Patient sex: M
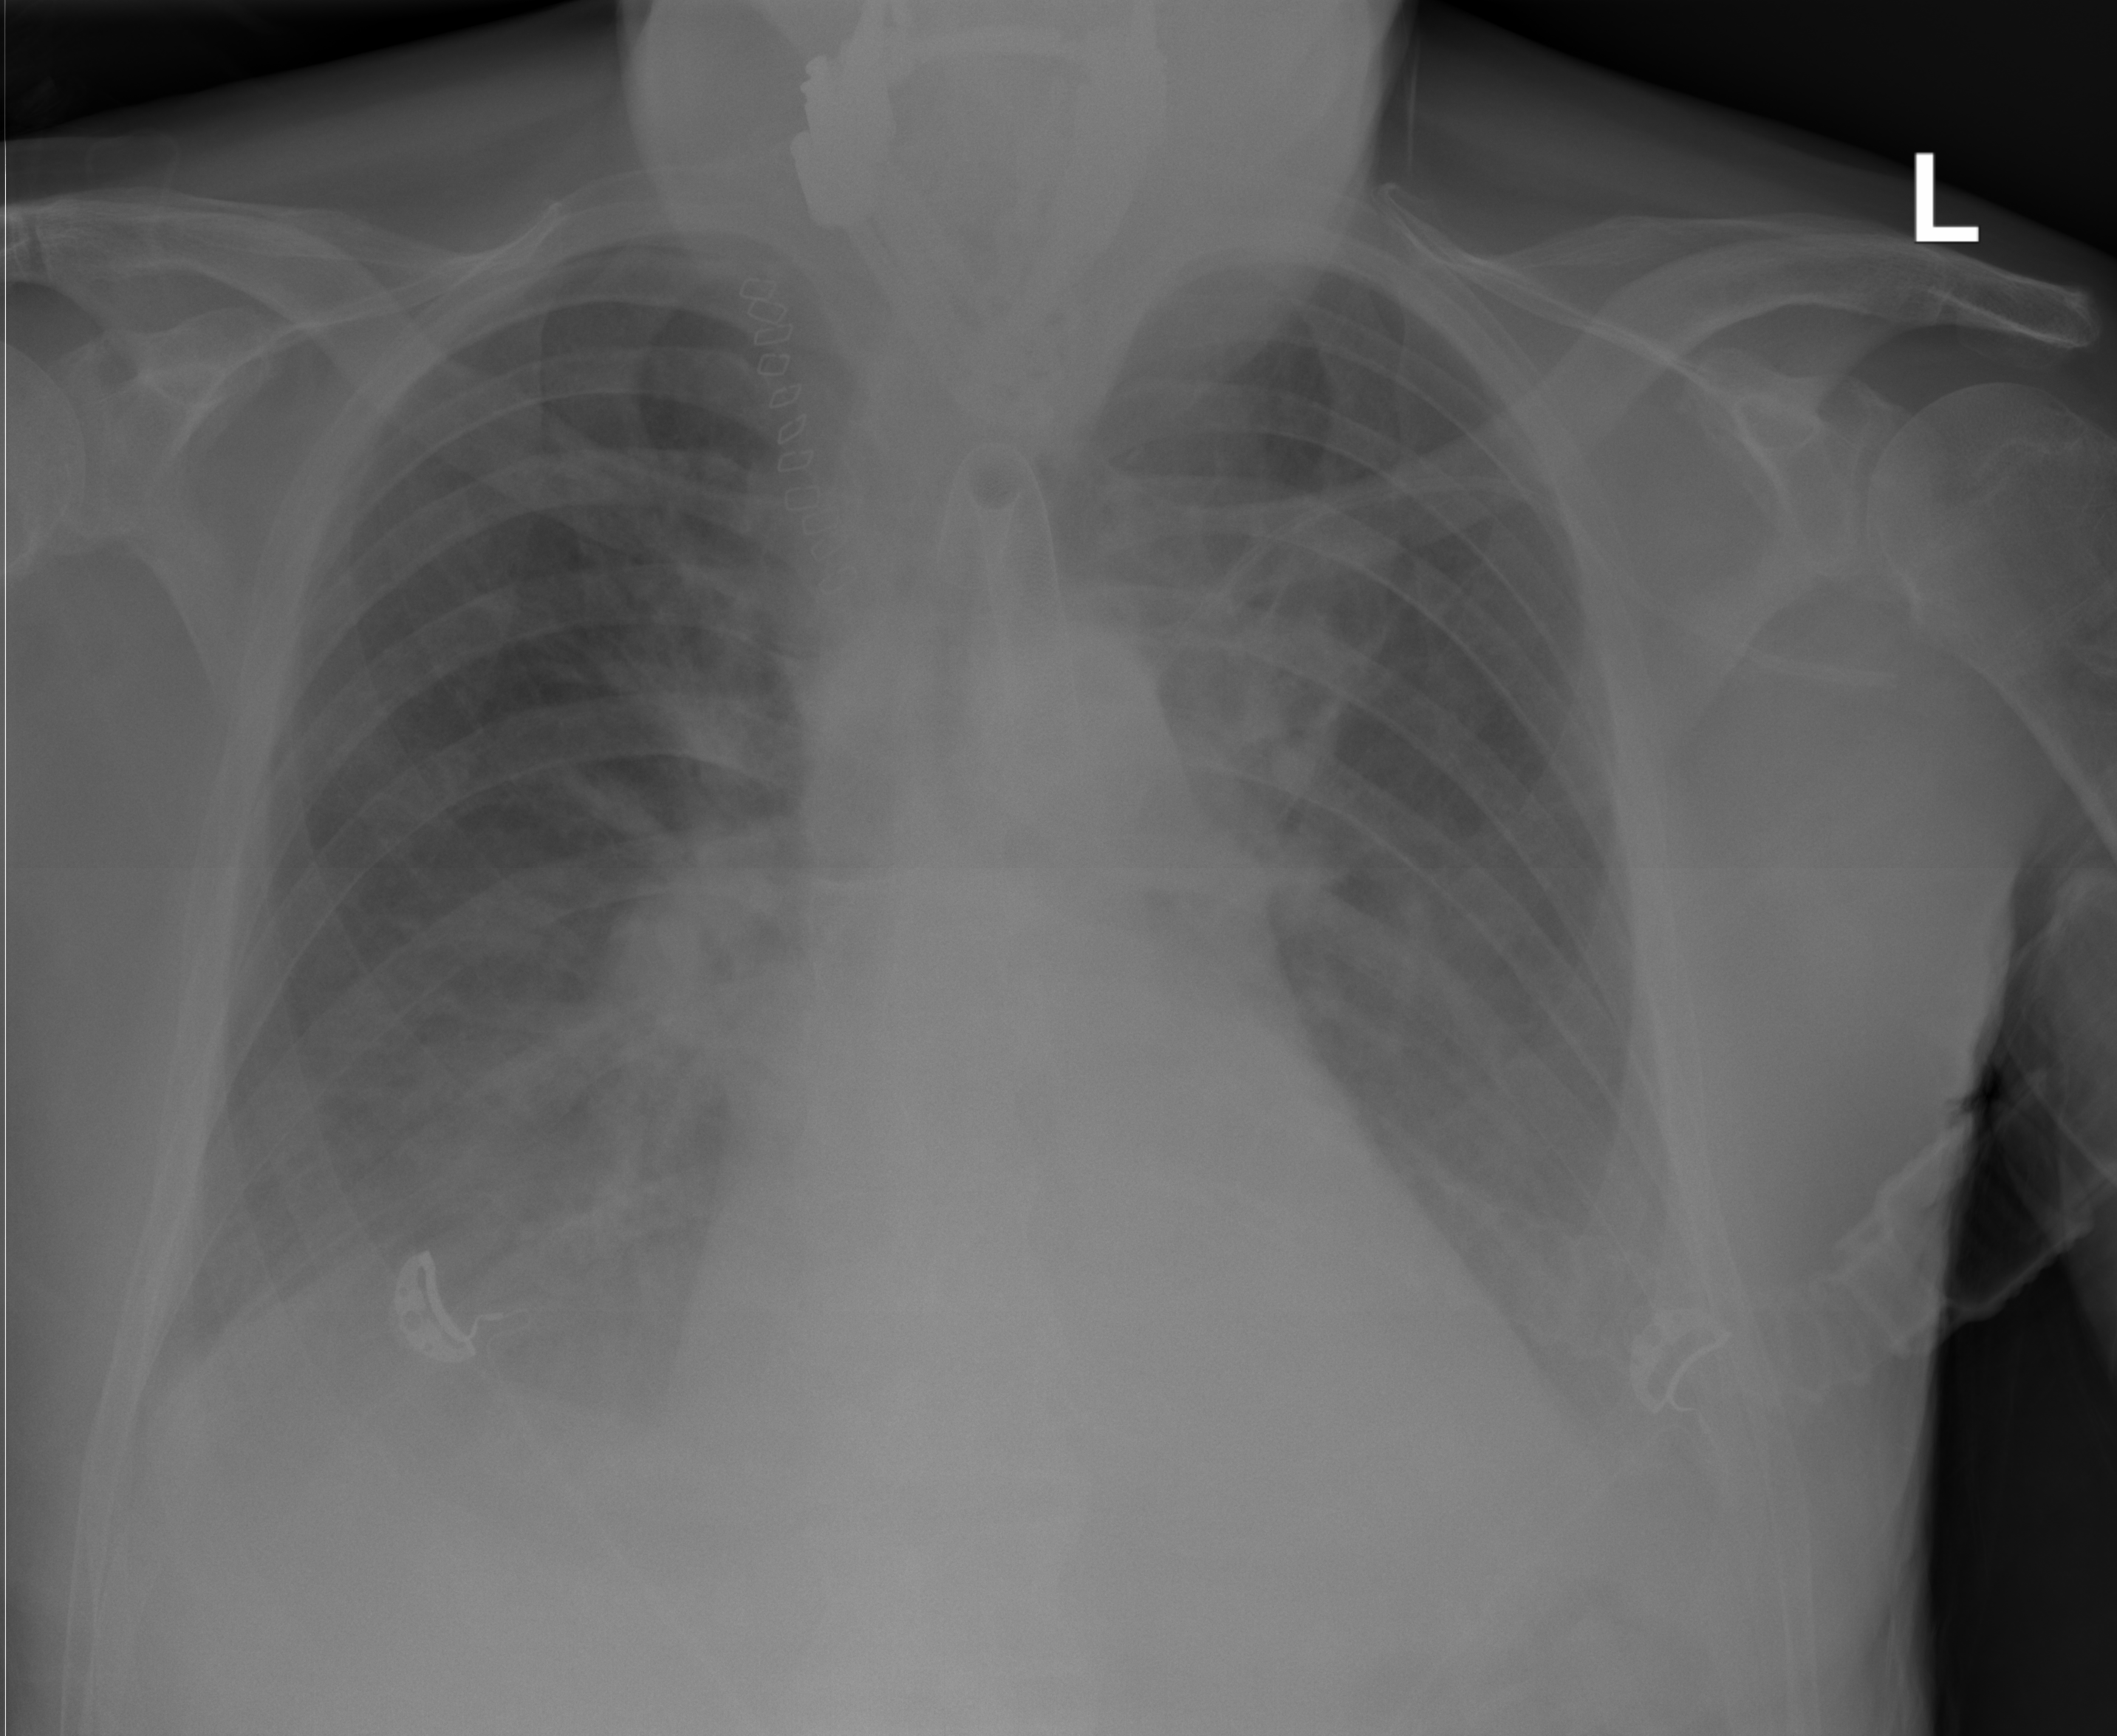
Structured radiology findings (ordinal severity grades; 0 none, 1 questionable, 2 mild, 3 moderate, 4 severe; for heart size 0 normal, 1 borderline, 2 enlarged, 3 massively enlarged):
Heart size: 2
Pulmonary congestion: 2
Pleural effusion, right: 2
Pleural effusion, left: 2
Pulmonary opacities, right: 2
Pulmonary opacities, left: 2
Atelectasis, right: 2
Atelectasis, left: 2